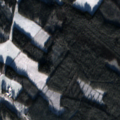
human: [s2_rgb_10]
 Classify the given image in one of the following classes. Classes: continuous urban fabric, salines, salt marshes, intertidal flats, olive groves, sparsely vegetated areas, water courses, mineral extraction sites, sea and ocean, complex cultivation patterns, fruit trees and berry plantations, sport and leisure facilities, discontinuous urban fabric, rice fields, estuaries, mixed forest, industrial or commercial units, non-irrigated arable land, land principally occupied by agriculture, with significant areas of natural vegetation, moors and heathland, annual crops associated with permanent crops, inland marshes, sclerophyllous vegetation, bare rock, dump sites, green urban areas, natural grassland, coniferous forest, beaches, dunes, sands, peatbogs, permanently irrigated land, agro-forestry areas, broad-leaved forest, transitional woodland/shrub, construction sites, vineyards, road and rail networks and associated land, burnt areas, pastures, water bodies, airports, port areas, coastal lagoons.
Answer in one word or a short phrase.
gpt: non-irrigated arable land, coniferous forest, mixed forest